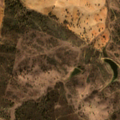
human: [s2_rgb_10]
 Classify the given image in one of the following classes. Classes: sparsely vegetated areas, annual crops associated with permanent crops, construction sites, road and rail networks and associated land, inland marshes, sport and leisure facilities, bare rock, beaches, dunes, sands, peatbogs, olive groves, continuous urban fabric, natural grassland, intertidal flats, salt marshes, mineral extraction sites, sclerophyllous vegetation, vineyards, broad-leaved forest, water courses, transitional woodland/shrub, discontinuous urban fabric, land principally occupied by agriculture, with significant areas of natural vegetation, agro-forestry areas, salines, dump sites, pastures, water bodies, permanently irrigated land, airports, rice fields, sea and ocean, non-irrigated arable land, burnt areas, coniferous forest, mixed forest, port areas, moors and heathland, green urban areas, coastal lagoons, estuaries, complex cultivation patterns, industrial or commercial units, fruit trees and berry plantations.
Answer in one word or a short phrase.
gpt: non-irrigated arable land, pastures, agro-forestry areas, transitional woodland/shrub